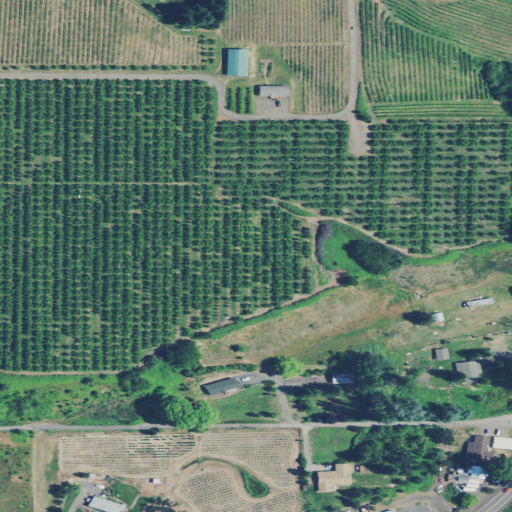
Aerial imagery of mountain in Oregon named Davidson Hill containing cultivated crops, open development, shrub, low intensity development, pasture, and medium intensity development